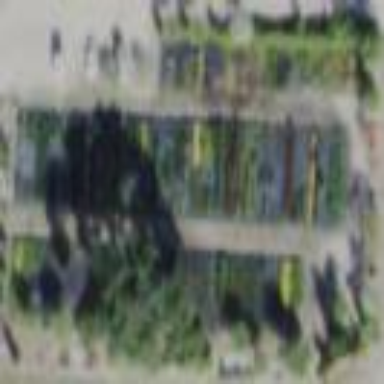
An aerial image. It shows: Plant nursery area.